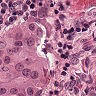
Metastatic tissue present: yes